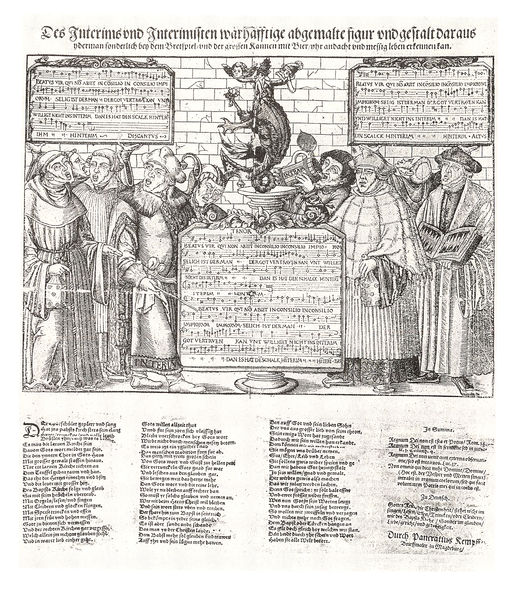
Titel: Spottbild auf das Interim
Künstler: Monogrammist BP
Institution: (Seriendruck)
Schlagwörter: mann, weiß, menschen, hüte, männer, schwarz, zeichnung, tier, versammlung, feier, mütze, trinken, wand, bibel, falten, rahmen, bildnis, gewand, gesang, musik, renaissance, krug, skulptur, statue, deutschland, kopfbedeckung, holzschnitt, schrift, bücher, papier, rahmung, noten, schuhe, mauer, ziegel, grafik, graphik, linien, spalten, figuren, bischof, tafel, deutsch, plastik, vier, bierkrug, buch, eckig, linear, denkmal, druck, radierung, stich, titel, seite, illustration, schwarzweiß, text, zeitung, überschrift, kardinal, gebet, allegorie, dämon, tinte, buchdruck, buchseite, wappen, talar, lieder, singen, sänger, wesen, mittelalter, fabelwesen, klerus, priester, chor, geistliche, mönche, umhänge, kutten, kupferstich, quadrat, strophen, flugblatt, altdeutsch, drache, wort, lied, erklärung, figut, latein, taufbecken, professor, tafeln, reformation, flugschrift, majuskel, pamphlet, notenlinien, hure, schriftfelder, kreatur, latin, babyloische, babylonische hure, grölen, druck illustration